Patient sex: F
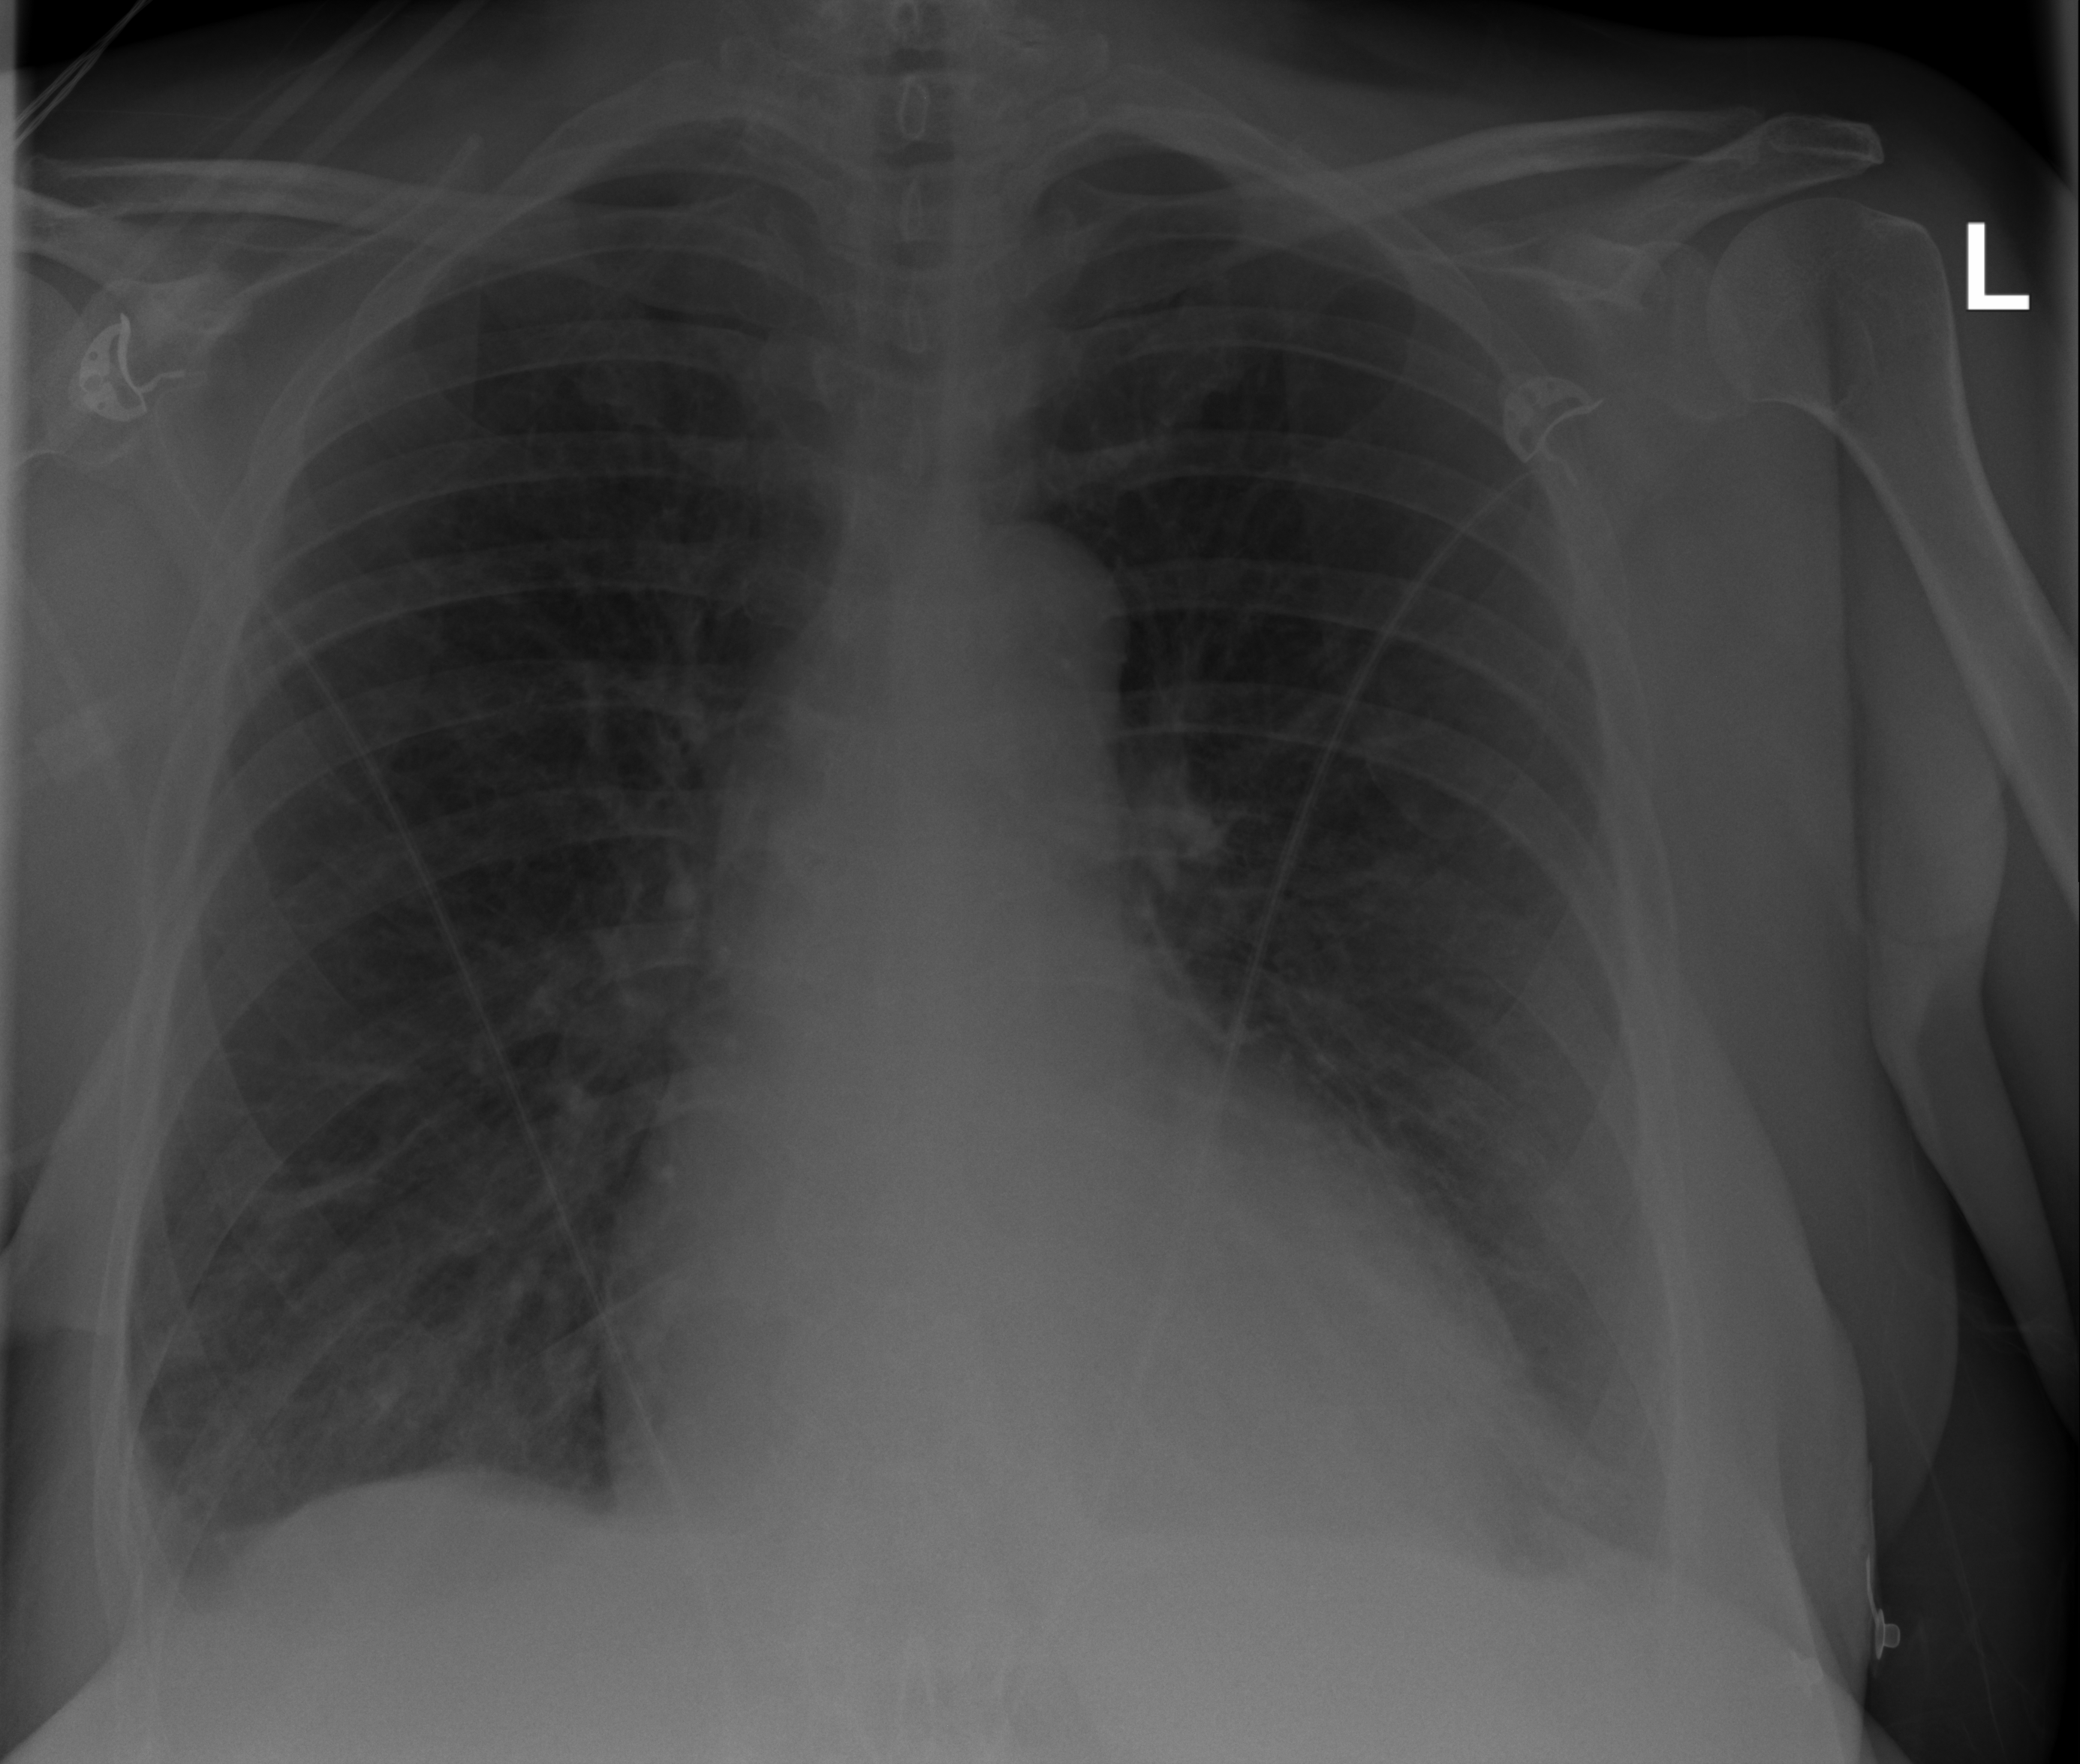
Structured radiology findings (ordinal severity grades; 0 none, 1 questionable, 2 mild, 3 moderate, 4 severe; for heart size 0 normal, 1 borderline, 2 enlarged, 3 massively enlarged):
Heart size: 2
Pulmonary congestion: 2
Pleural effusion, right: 0
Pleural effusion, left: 2
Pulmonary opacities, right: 1
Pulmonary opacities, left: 1
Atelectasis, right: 2
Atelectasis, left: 2